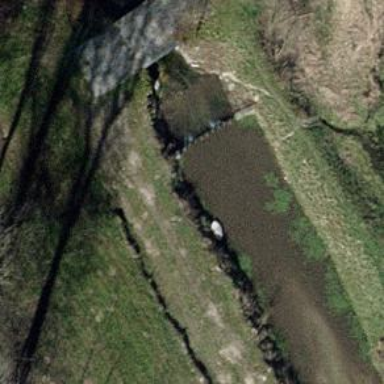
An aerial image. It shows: Weir in waterway.